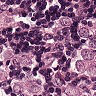
Metastatic tissue present: yes